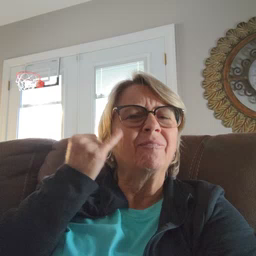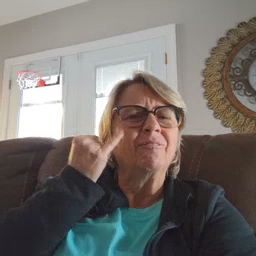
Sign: if